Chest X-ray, AP view. Patient: 39 years old, sex M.
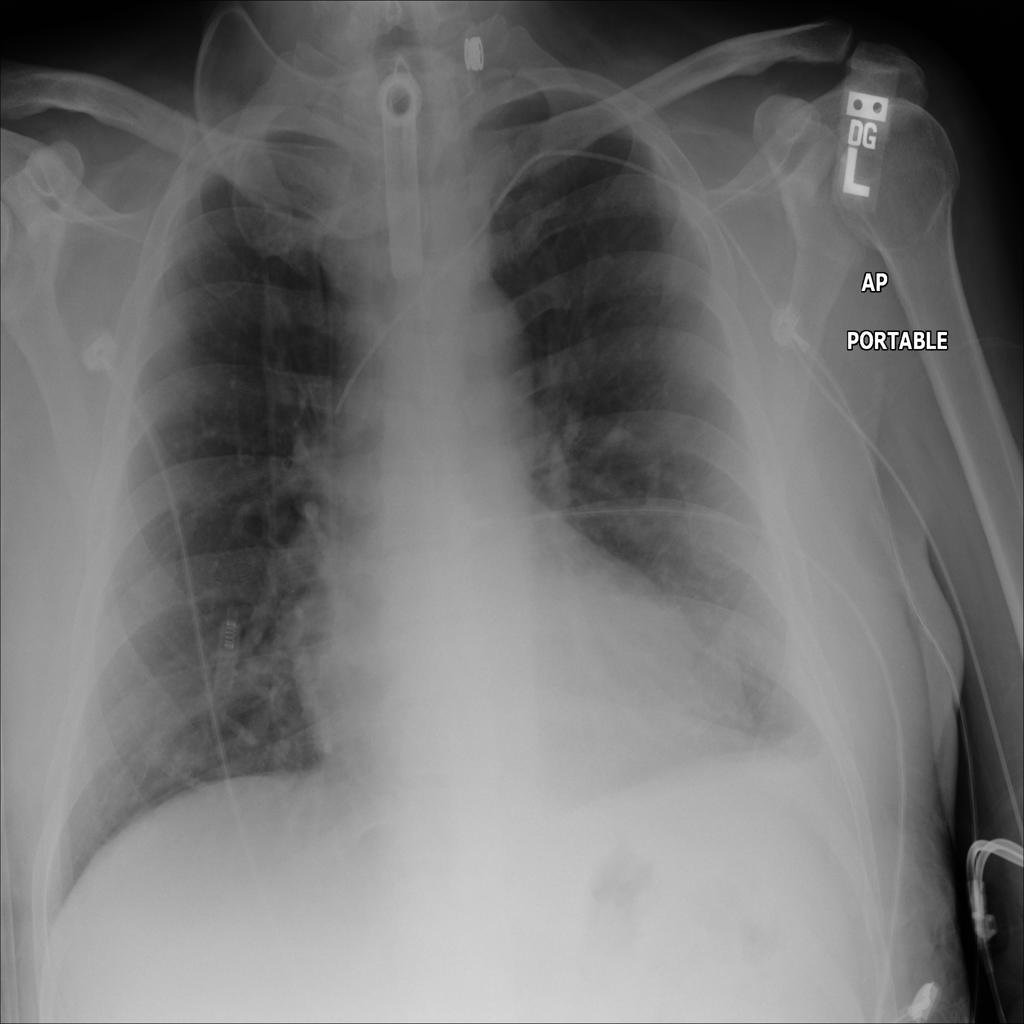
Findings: No Finding